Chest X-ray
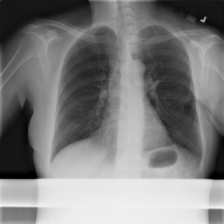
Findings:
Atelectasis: negative
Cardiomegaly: negative
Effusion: negative
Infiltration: negative
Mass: negative
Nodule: negative
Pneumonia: negative
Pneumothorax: negative
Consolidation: negative
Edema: negative
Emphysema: negative
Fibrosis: negative
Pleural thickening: negative
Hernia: negative